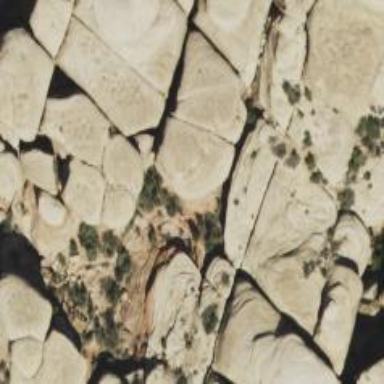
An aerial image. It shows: Cliff in nature.